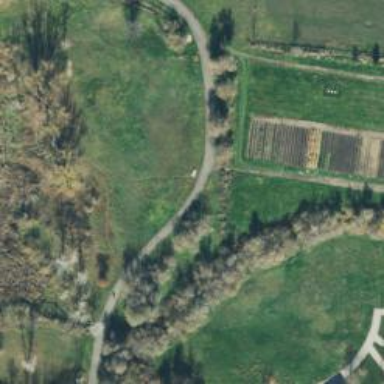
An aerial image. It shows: Path on bridge.